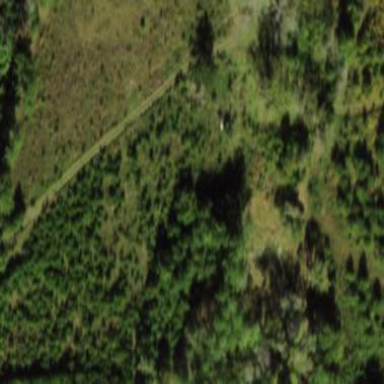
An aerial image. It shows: Mixed woodland area with various types of leaves.